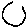
Label: circle